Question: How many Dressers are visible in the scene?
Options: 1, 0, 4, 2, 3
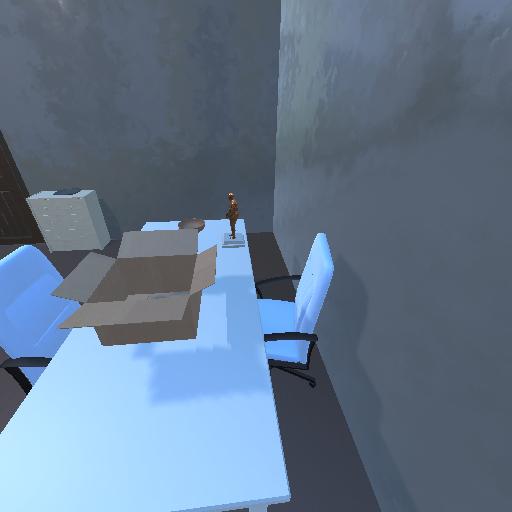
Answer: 1